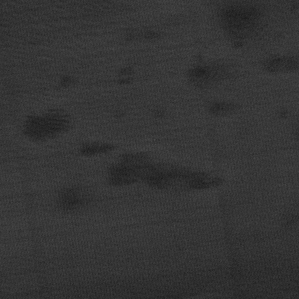
Label: frost